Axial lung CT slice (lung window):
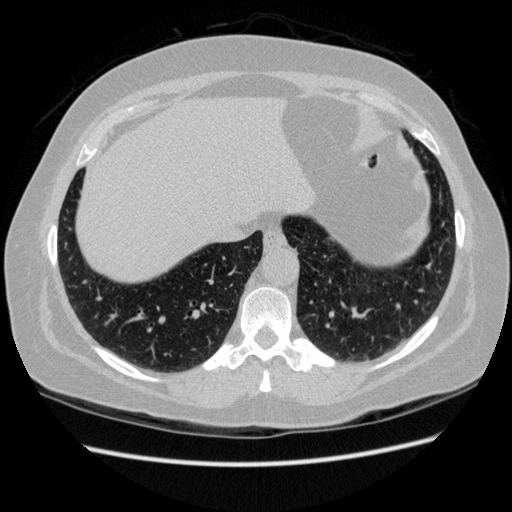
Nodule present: no